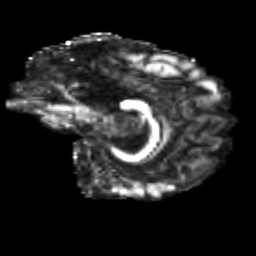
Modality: FA
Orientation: sagittal
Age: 13
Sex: female
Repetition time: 9.4 s
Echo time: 0.089 s